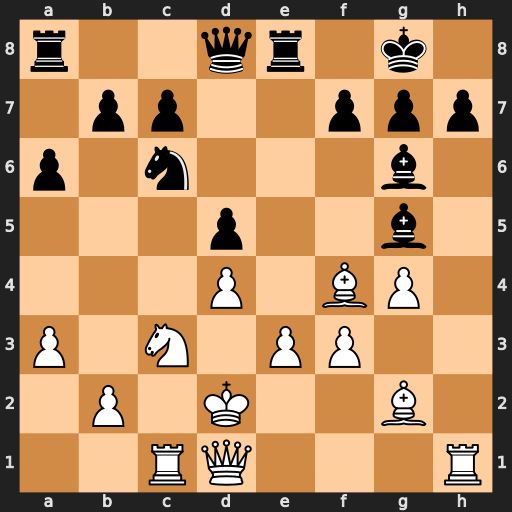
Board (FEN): r2qr1k1/1pp2ppp/p1n3b1/3p2b1/3P1BP1/P1N1PP2/1P1K2B1/2RQ3R
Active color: w
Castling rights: -
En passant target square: -
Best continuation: Bxg5 Qxg5 f4